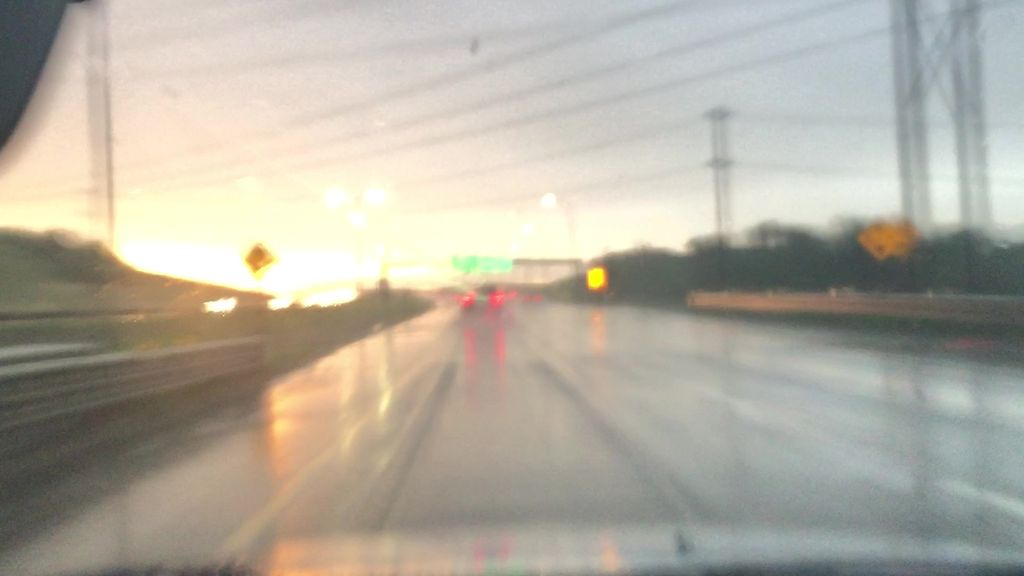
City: edmonton